Aerial crown-view tile of a tropical tree (Barro Colorado Island, Panama), acquired 20250317:
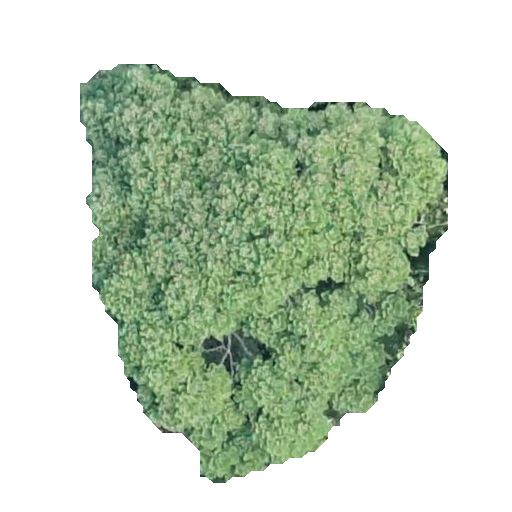
Species: Jacaranda copaia
GBIF accepted scientific name: Jacaranda copaia
Crown area: 163.32 m²